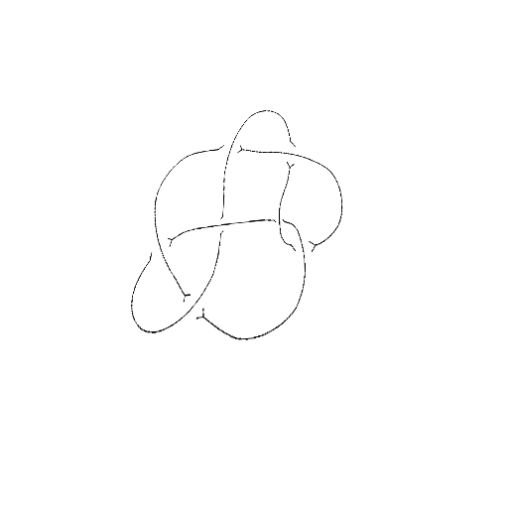
Crossing number: 7